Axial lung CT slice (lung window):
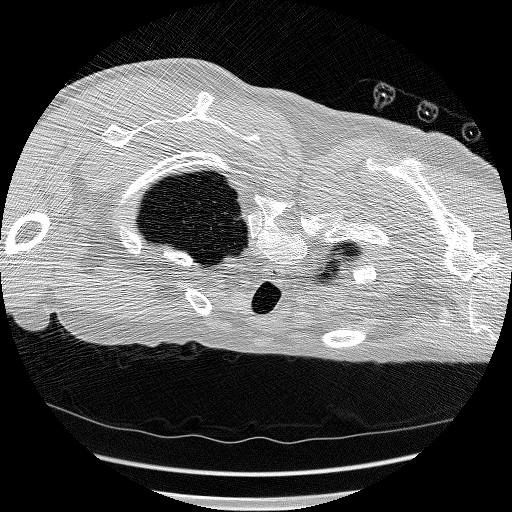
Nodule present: no